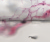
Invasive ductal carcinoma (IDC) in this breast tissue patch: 0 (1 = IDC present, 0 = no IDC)